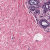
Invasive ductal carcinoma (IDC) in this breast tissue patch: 0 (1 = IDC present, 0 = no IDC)